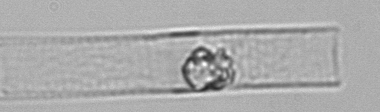
Label: Dactyliosolen_blavyanus